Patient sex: M
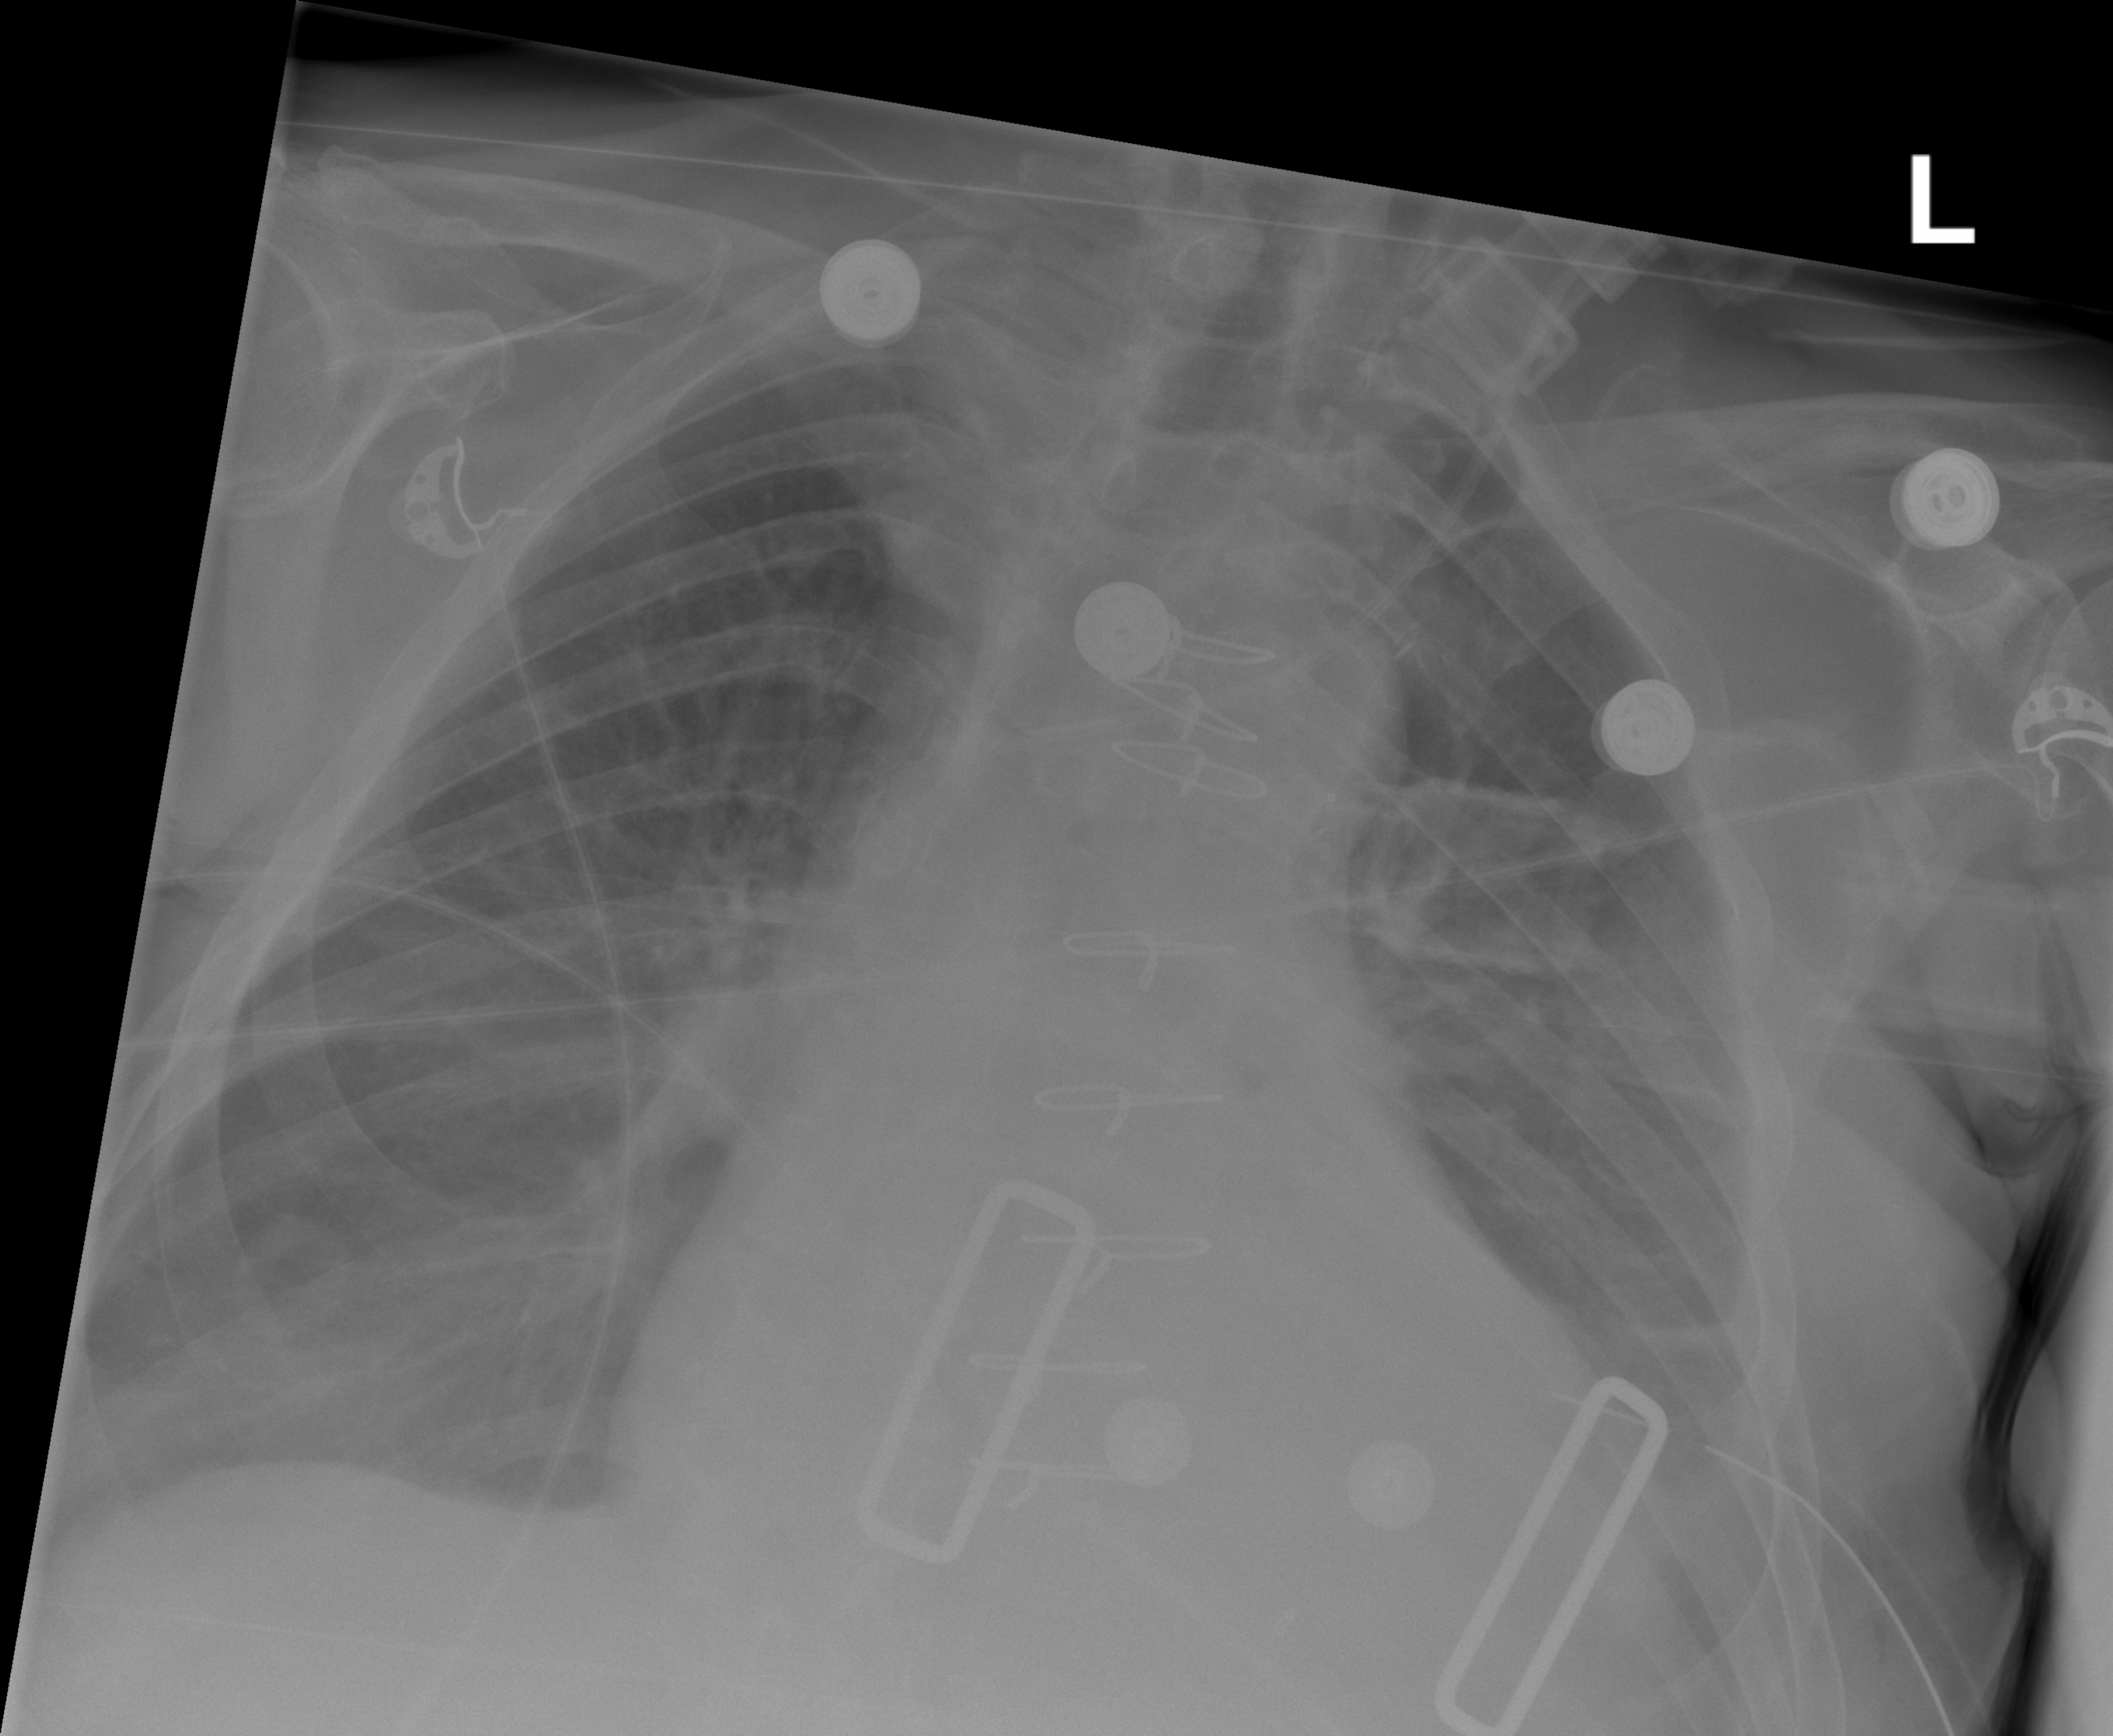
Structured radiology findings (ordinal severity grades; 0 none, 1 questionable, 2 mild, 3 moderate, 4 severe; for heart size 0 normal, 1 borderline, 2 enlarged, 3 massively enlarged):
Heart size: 2
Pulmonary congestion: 0
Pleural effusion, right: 2
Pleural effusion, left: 2
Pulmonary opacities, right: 0
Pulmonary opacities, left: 0
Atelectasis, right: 2
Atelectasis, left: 2